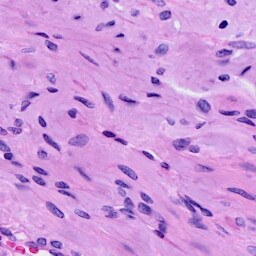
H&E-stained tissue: Cervix